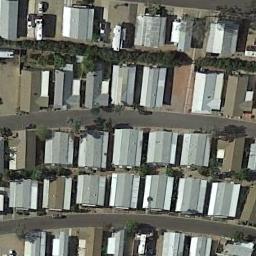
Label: mobile_home_park